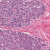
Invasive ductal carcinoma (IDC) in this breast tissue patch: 0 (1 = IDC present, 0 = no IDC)